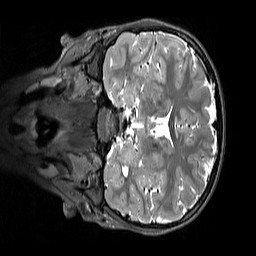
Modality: T2w
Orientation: coronal
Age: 10
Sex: male
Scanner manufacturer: siemens
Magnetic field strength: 3 T
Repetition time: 3.2 s
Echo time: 0.408 s